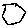
Label: hexagon